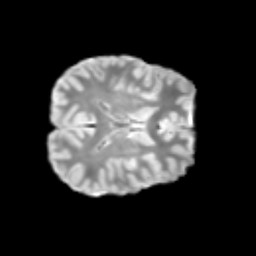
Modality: T2w
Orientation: axial
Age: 11
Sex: male
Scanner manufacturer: siemens
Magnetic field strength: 3 T
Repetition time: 3.8 s
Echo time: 0.07 s